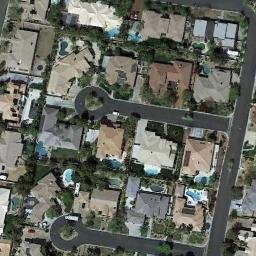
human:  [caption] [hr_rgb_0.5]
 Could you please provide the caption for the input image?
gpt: The medium residential is next to the road and some trees .

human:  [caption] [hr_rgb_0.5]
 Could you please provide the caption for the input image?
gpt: There are many houses in the medium - sized residential area .

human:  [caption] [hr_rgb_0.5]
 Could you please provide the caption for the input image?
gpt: There are many buildings in medium residential area .

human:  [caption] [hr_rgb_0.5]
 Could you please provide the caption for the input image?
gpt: The medium residential area has lots of neatly arranged houses and some of the houses have swimming pools .

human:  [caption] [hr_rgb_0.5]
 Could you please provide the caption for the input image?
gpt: There are some brown buildings on the medium residential area .